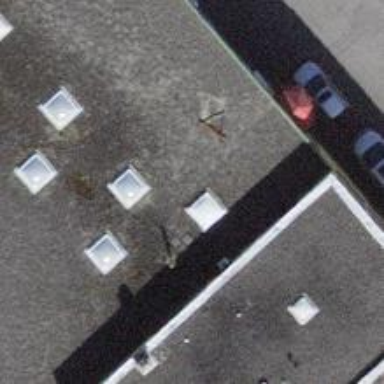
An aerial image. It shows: Car repair shop.